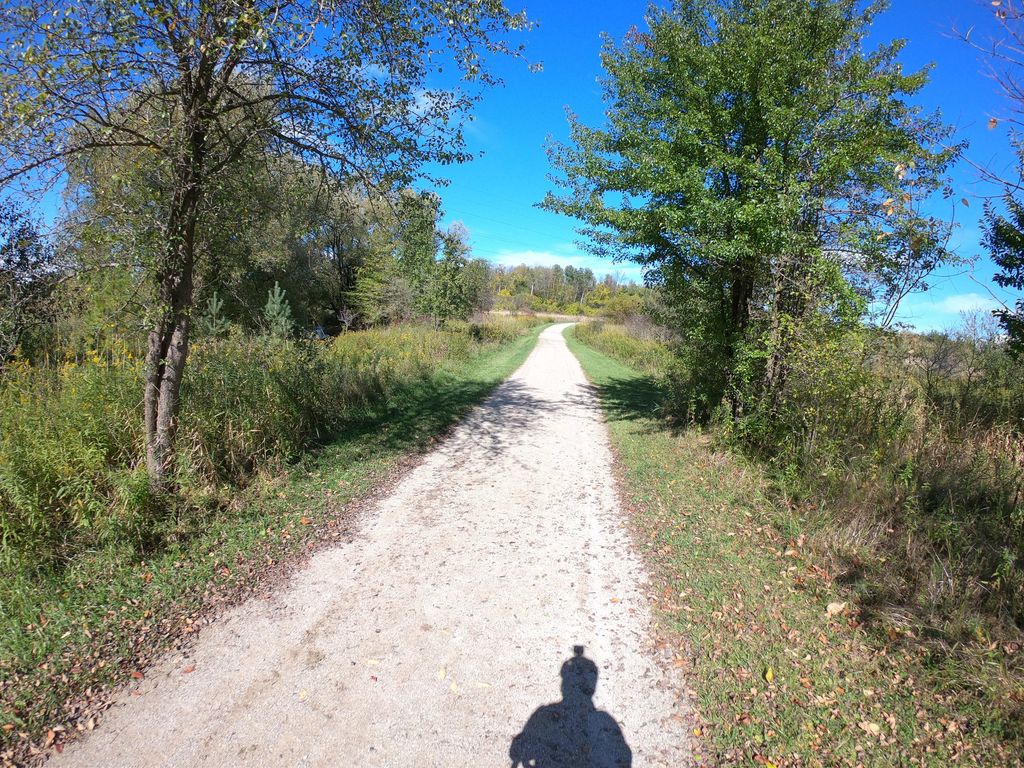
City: kitchener-waterloo